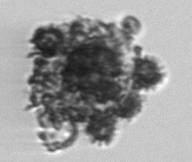
Label: unknown2